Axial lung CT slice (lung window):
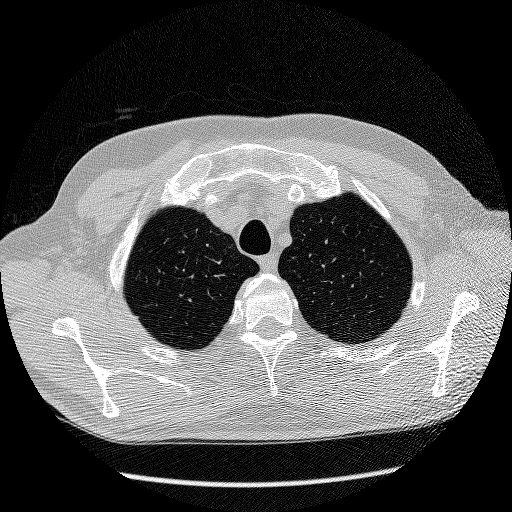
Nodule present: no